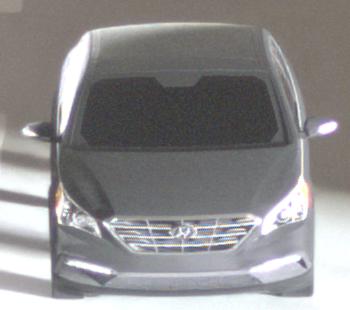
Make: Hyundai
Model: Sonata
Detailed model: Gen. 7
Model produced from: 2015
Model produced until: 2017
Doors: 4
Color: black
Road condition: dry road
Daytime: midday
Contrast: medium contrast